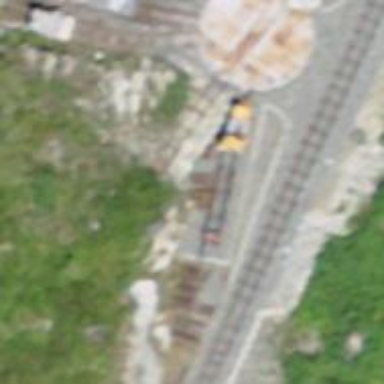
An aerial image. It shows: Abandoned railway yard.